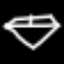
Label: diamond